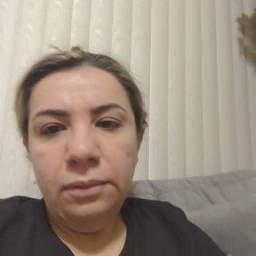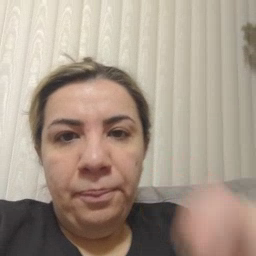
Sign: time